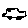
Label: car